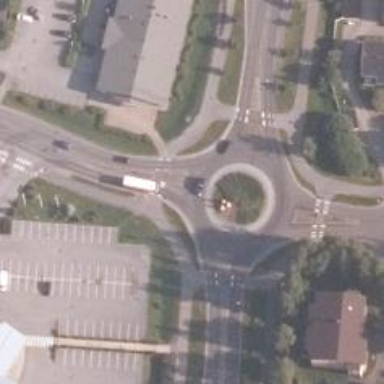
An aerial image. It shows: Tertiary road with asphalt surface leading to roundabout.